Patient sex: M
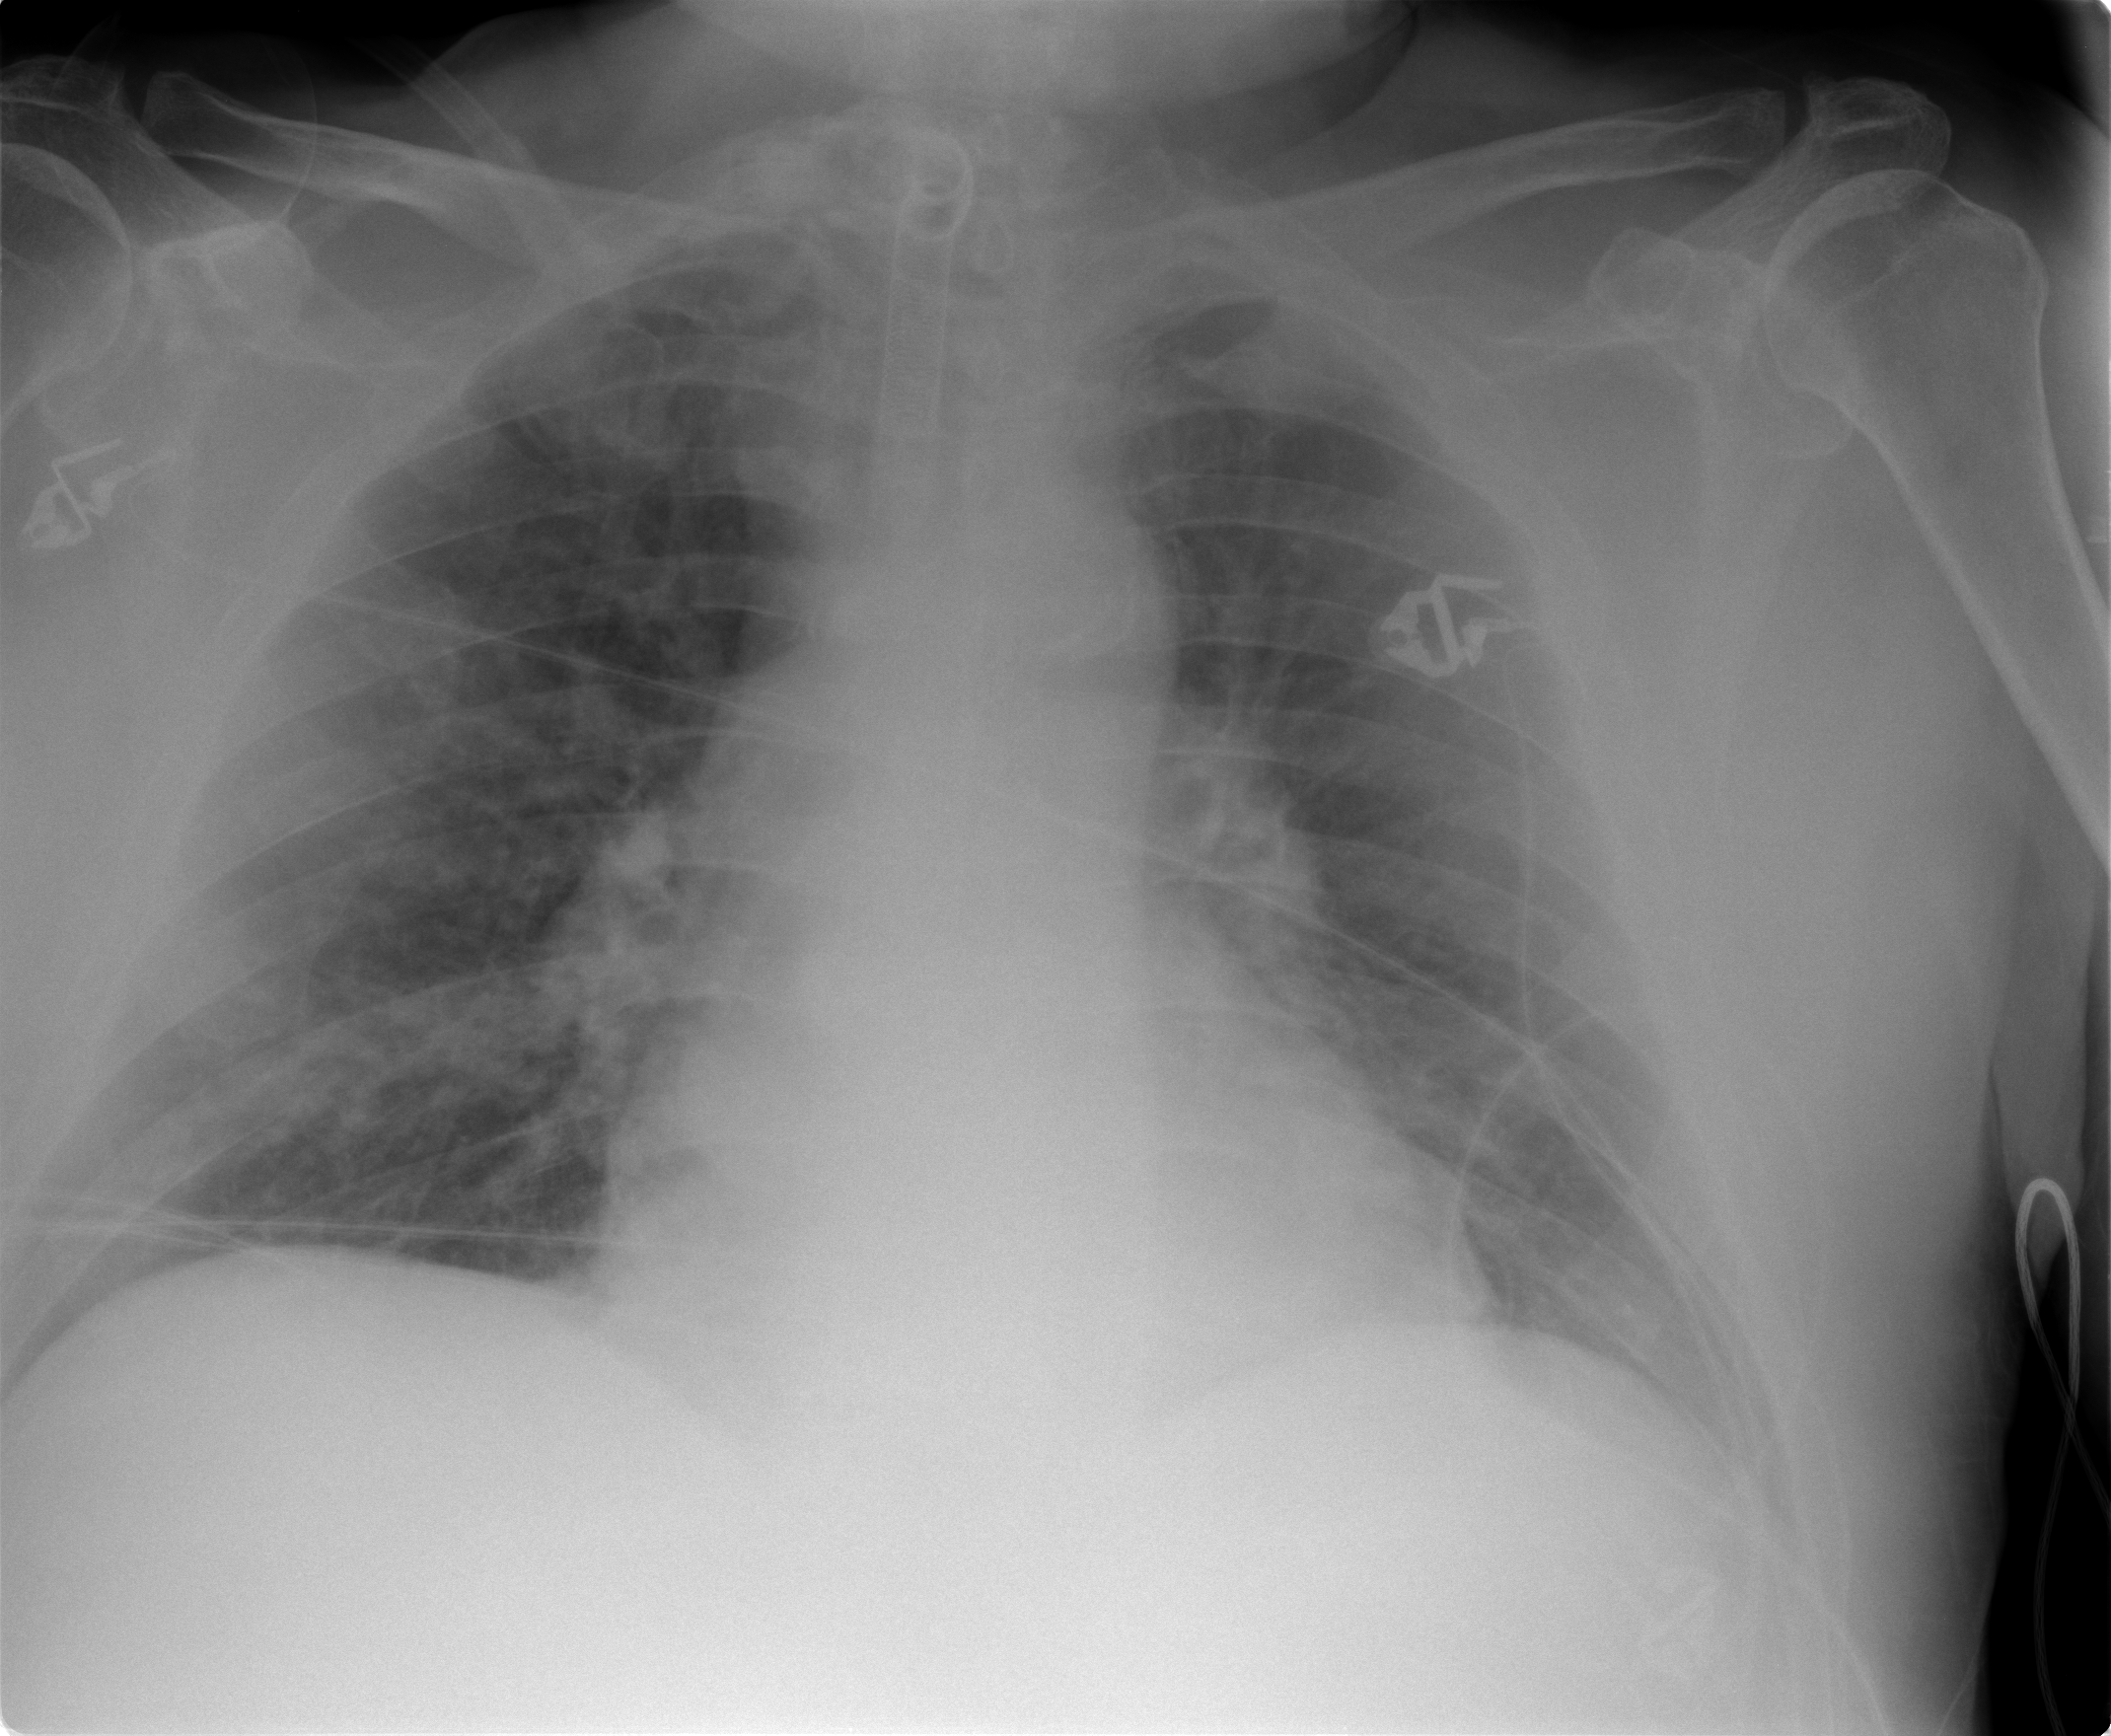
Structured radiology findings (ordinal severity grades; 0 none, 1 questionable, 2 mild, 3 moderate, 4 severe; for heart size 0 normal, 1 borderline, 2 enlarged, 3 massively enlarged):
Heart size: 2
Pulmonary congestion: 2
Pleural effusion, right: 0
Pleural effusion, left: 0
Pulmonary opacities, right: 2
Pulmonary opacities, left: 0
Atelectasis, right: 0
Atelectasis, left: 0